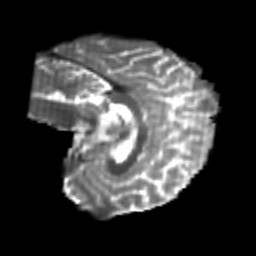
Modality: T2w
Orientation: sagittal
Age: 24
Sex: female
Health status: healthy
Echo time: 0.074 s